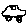
Label: car